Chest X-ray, AP view. Patient: 58 years old, sex F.
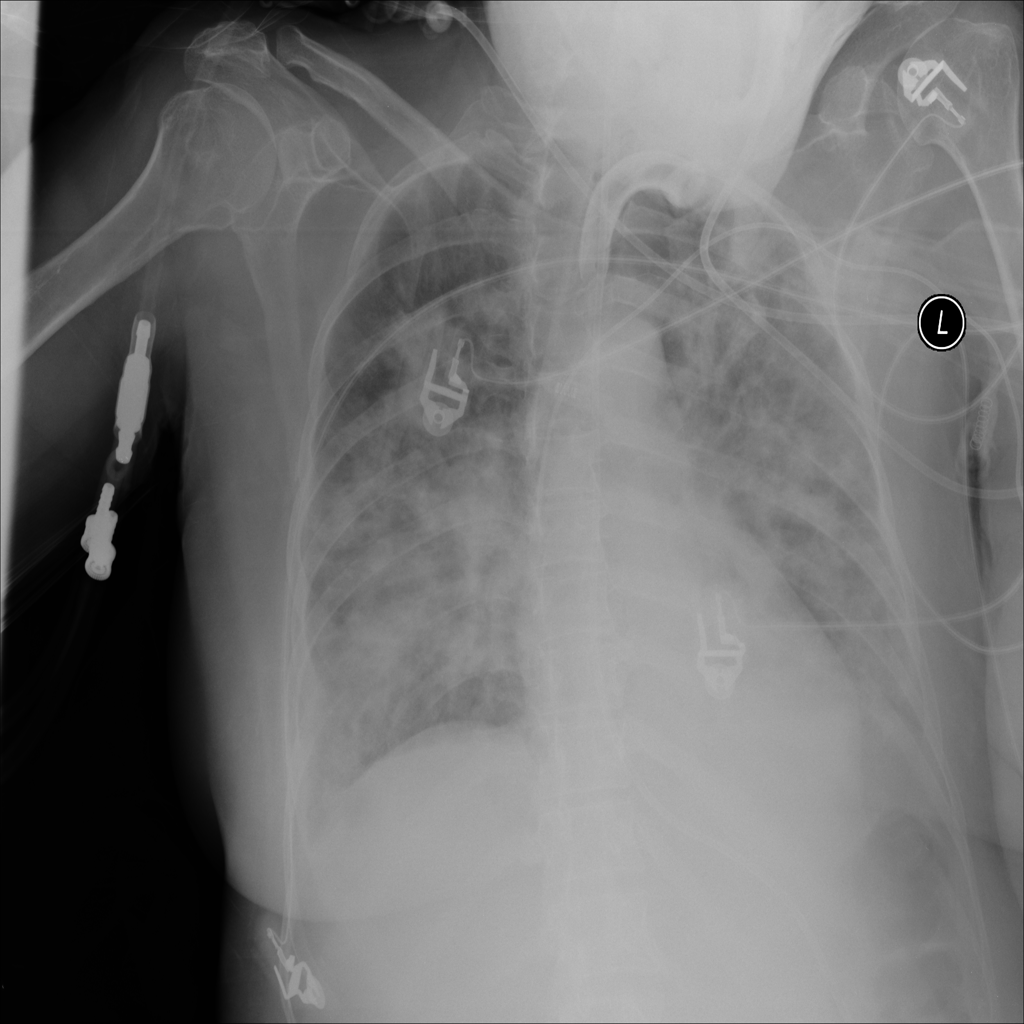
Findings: No Finding